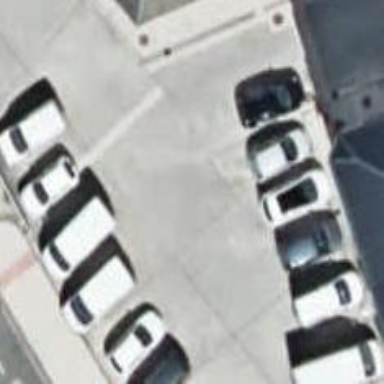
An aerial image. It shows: Parking area with surface.